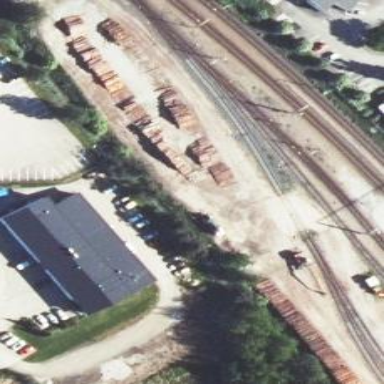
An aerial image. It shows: Wedge used for railway derailment.